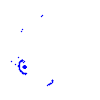
Particle: kaon